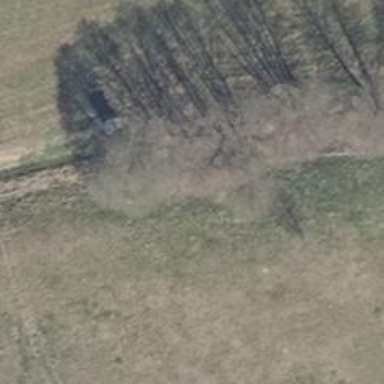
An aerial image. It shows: Shelter that serves as hunting stand.